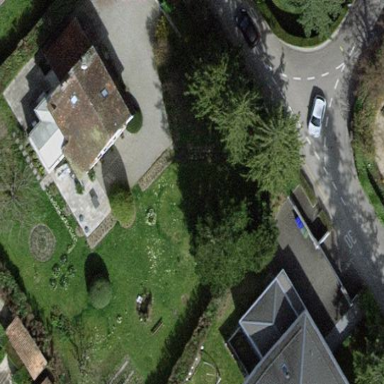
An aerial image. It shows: Garden surrounded by fence.